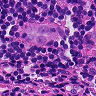
Metastatic tissue present: yes